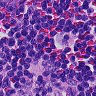
Metastatic tissue present: no